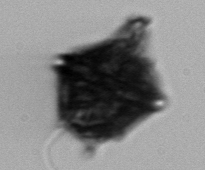
Label: Gonyaulax